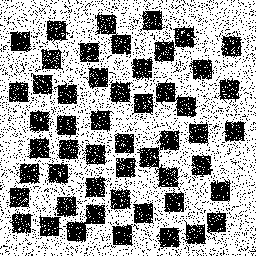
Squares: 52
Triangles: 0
Stars: 0
Total shapes: 52